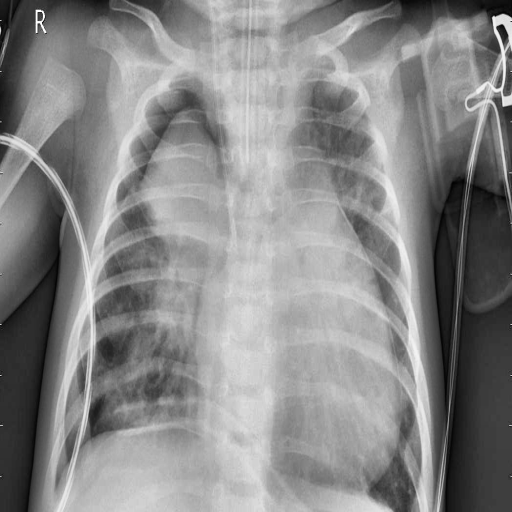
Finding: PNEUMONIA